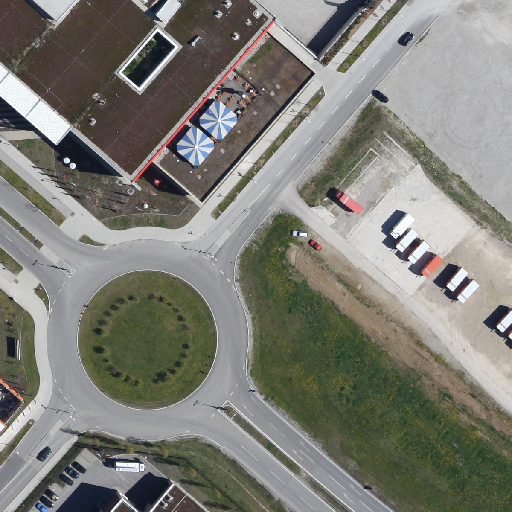
Referring expression: vehicle